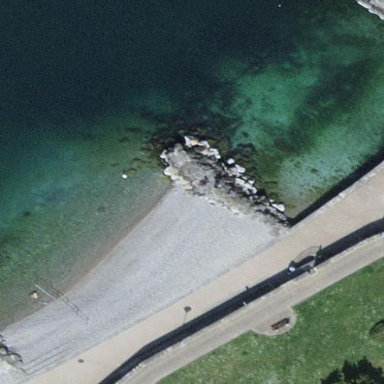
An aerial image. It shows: Breakwater structure.